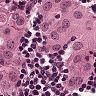
Metastatic tissue present: yes